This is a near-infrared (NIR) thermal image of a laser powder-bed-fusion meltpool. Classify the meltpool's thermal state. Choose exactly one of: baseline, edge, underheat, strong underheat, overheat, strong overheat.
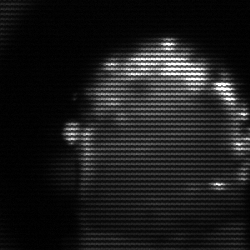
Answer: baseline